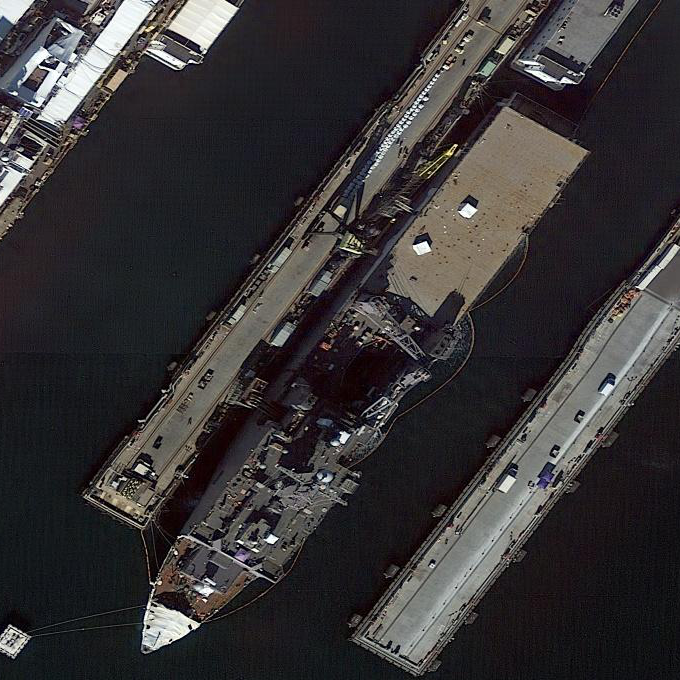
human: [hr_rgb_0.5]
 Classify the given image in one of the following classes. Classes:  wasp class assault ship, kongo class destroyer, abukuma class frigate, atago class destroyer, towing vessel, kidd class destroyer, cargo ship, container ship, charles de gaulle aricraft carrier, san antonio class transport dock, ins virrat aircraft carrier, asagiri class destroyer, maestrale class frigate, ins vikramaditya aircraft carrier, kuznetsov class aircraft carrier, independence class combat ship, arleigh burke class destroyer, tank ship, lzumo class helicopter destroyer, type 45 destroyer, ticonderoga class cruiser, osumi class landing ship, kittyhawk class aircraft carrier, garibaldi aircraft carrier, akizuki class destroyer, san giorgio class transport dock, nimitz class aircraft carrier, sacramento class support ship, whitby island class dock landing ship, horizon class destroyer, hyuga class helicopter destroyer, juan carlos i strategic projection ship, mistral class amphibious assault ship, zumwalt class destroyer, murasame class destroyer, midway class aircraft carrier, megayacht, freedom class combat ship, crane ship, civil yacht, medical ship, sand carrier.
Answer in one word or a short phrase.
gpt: Whitby Island class dock landing ship